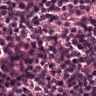
Metastatic tissue present: no